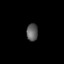
Tissue: lung
Cell type: Epithelial cells
Senescence score: 0.23
Nuclear area (px): 195
Mean DAPI intensity: 93.21